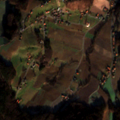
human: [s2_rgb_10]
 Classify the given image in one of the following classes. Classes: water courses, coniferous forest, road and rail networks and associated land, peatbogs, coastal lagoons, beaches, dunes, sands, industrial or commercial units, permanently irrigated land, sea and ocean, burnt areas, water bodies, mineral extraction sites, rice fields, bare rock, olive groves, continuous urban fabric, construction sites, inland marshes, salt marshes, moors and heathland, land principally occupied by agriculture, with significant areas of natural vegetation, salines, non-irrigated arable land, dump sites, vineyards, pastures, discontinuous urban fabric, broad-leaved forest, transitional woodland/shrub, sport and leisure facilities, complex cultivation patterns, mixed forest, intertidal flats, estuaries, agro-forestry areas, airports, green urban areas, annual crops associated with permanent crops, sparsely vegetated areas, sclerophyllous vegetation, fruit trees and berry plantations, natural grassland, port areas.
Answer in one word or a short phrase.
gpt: non-irrigated arable land, pastures, complex cultivation patterns, land principally occupied by agriculture, with significant areas of natural vegetation, broad-leaved forest